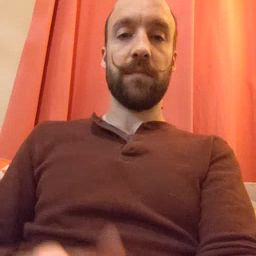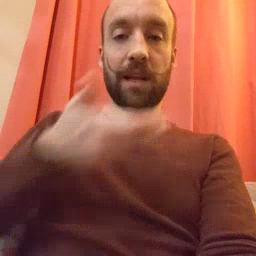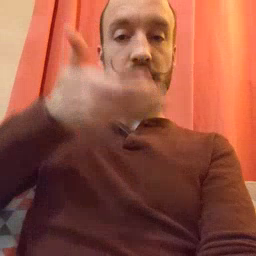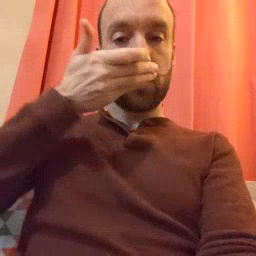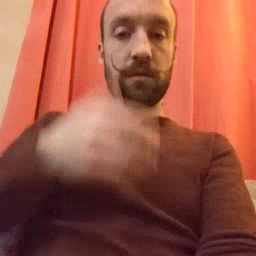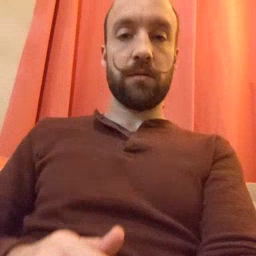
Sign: cereal